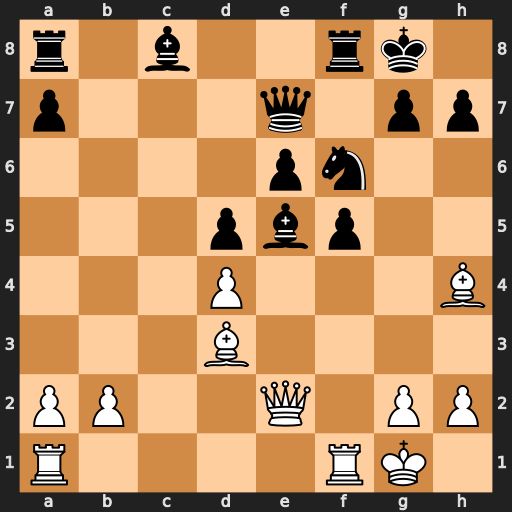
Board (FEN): r1b2rk1/p3q1pp/4pn2/3pbp2/3P3B/3B4/PP2Q1PP/R4RK1
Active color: w
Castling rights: -
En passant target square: -
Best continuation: dxe5 Qb4 Be1 Qg4 exf6